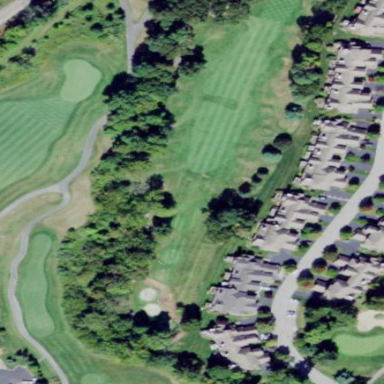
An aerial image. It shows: Golf fairway surrounded by grass.